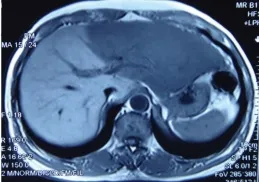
T1-weighted imaging (WI).
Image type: radiology (mri)